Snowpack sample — Loveland Pass, Silver Plume, Colorado, USA (12/14/25, 10:50 AM MST)
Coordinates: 39.664, -105.882
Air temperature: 36 °F
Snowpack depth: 67 cm
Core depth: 10 cm
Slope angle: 6°, slope face: 326°
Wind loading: low
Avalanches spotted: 0
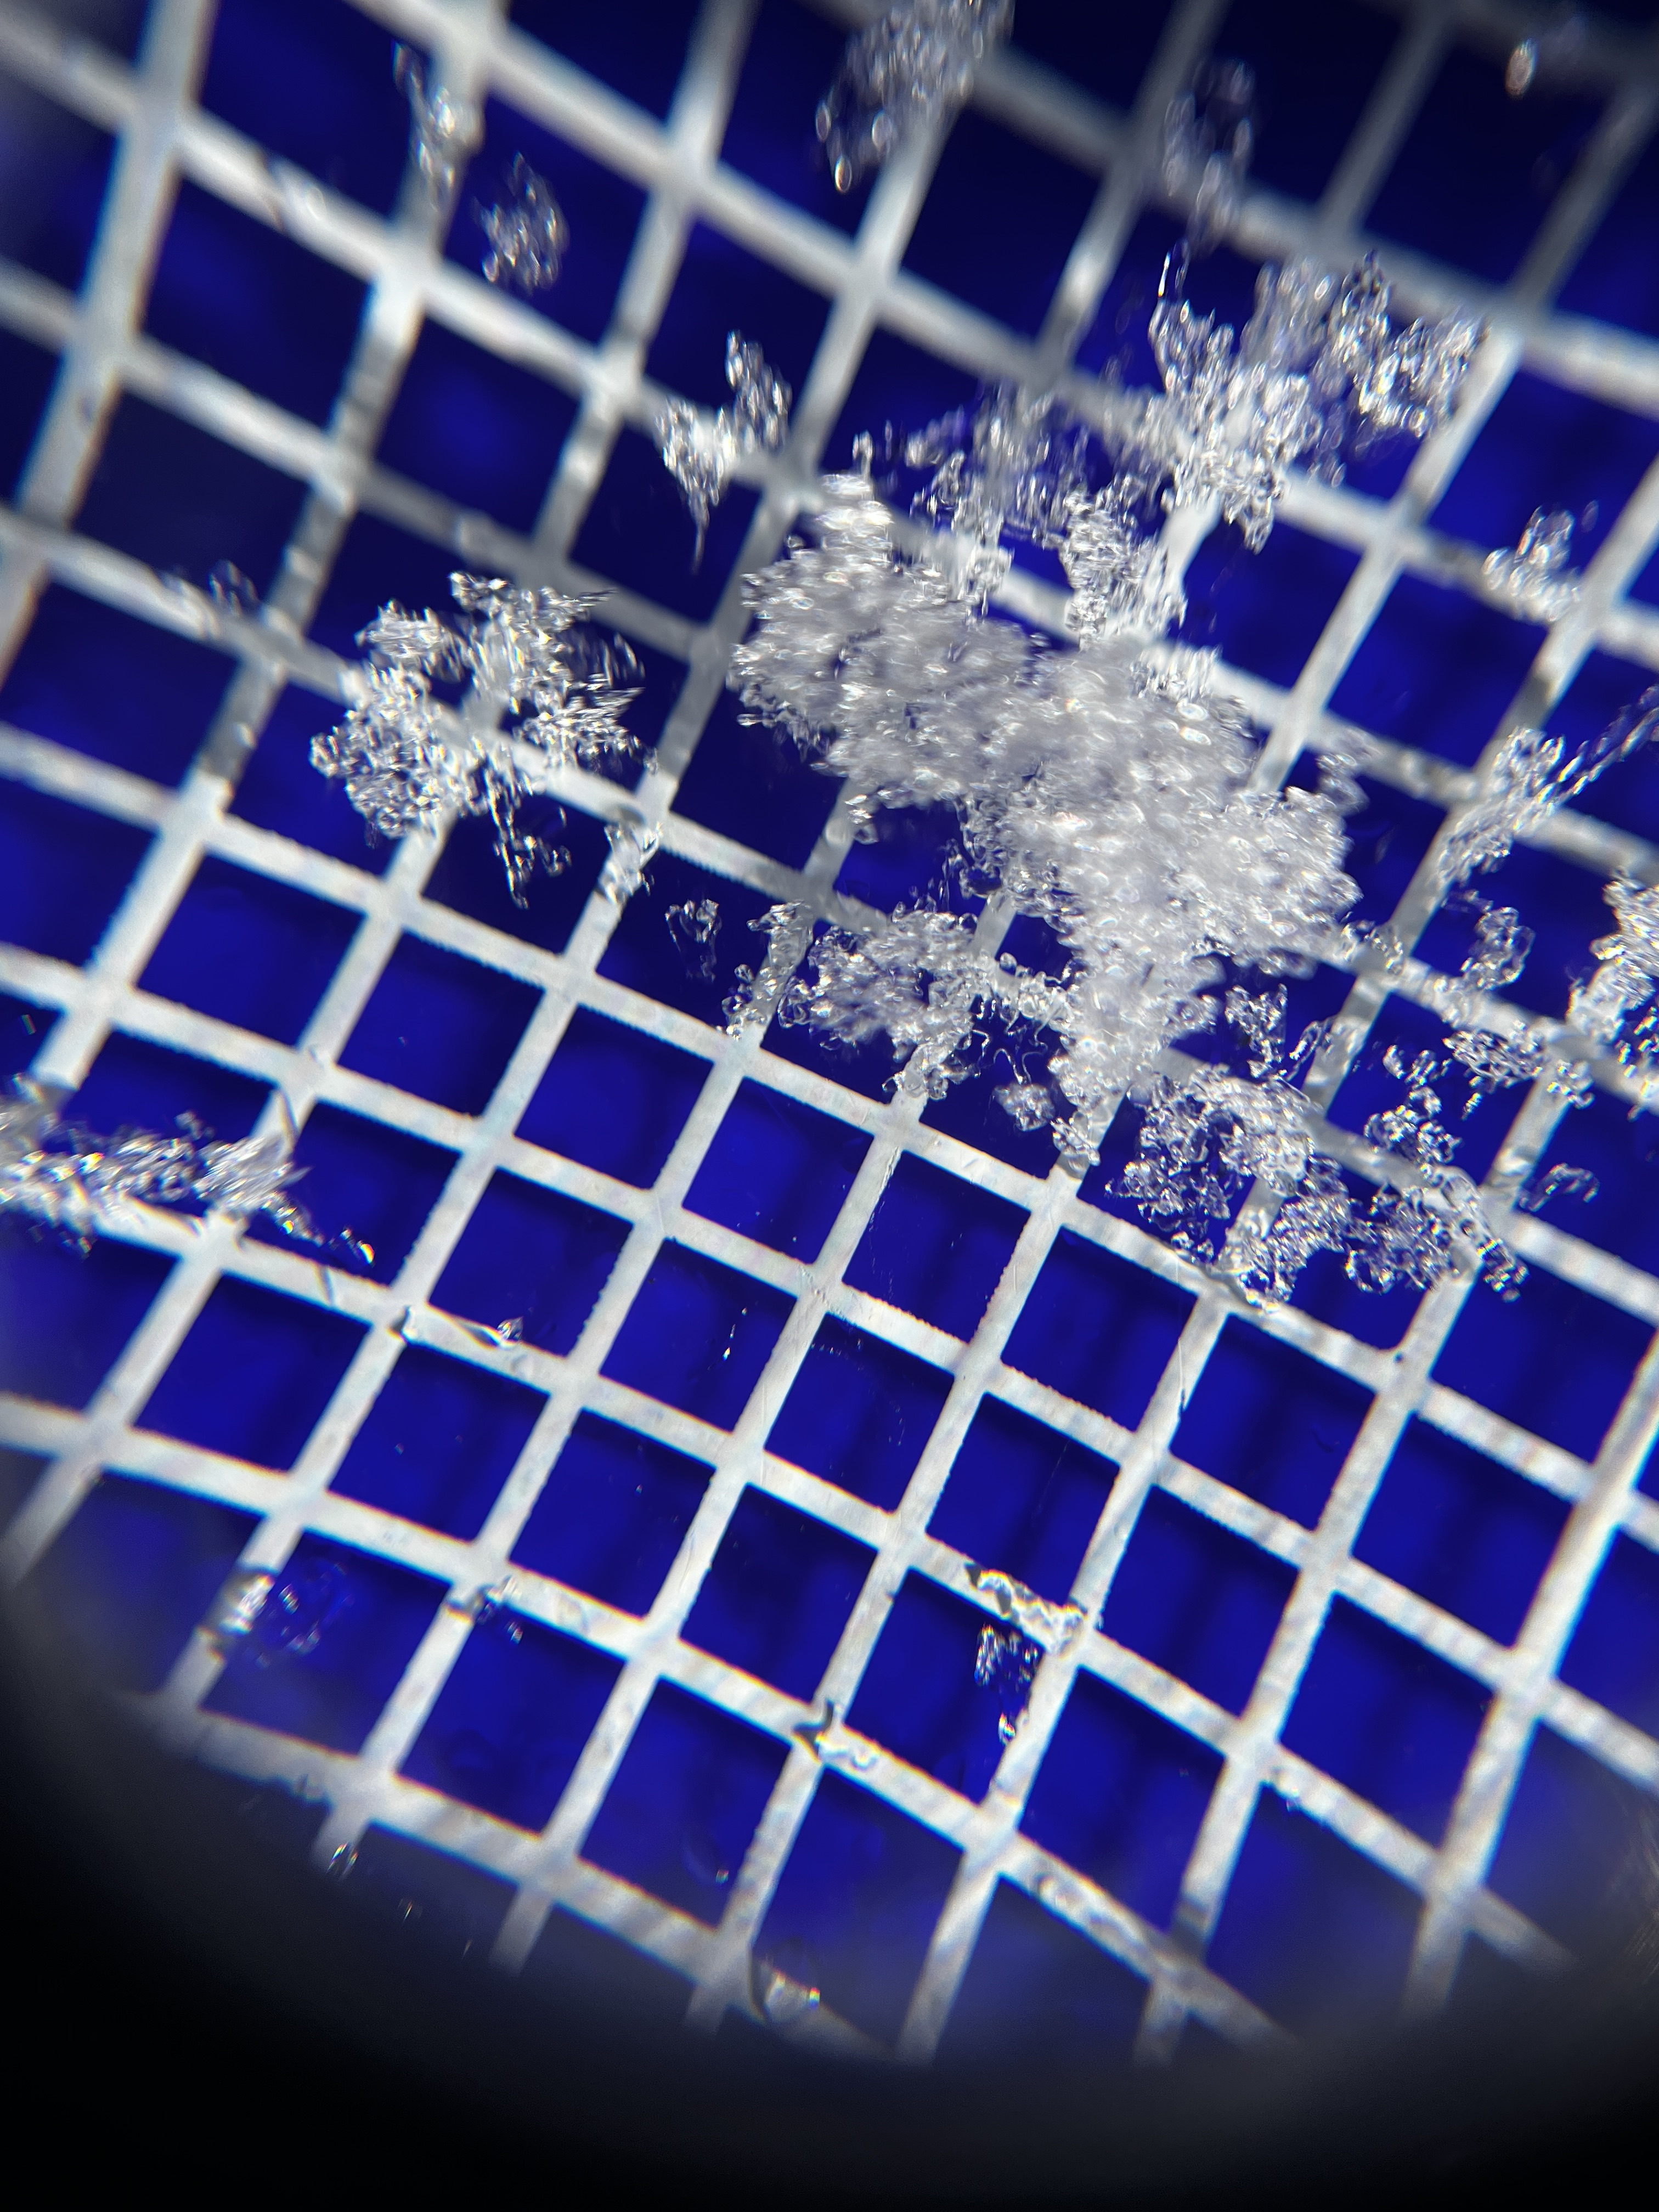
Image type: magnified_profile
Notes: No avalanches spotted, very late start to the season with minimal snowpack